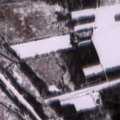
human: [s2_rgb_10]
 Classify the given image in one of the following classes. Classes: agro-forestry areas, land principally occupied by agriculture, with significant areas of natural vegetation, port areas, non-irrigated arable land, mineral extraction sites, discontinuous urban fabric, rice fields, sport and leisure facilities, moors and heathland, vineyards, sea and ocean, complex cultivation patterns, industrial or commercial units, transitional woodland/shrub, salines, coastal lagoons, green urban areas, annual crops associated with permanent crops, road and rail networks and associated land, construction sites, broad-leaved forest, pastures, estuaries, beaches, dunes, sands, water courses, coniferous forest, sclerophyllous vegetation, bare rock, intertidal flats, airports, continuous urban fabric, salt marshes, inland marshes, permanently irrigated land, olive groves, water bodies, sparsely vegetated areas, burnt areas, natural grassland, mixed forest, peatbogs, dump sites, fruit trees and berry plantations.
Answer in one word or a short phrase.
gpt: non-irrigated arable land, land principally occupied by agriculture, with significant areas of natural vegetation, broad-leaved forest, transitional woodland/shrub, salt marshes